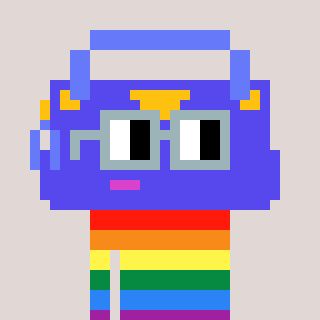
a pixel art character with square dark gray glasses, a bag-shaped head and a bege-colored body on a warm background